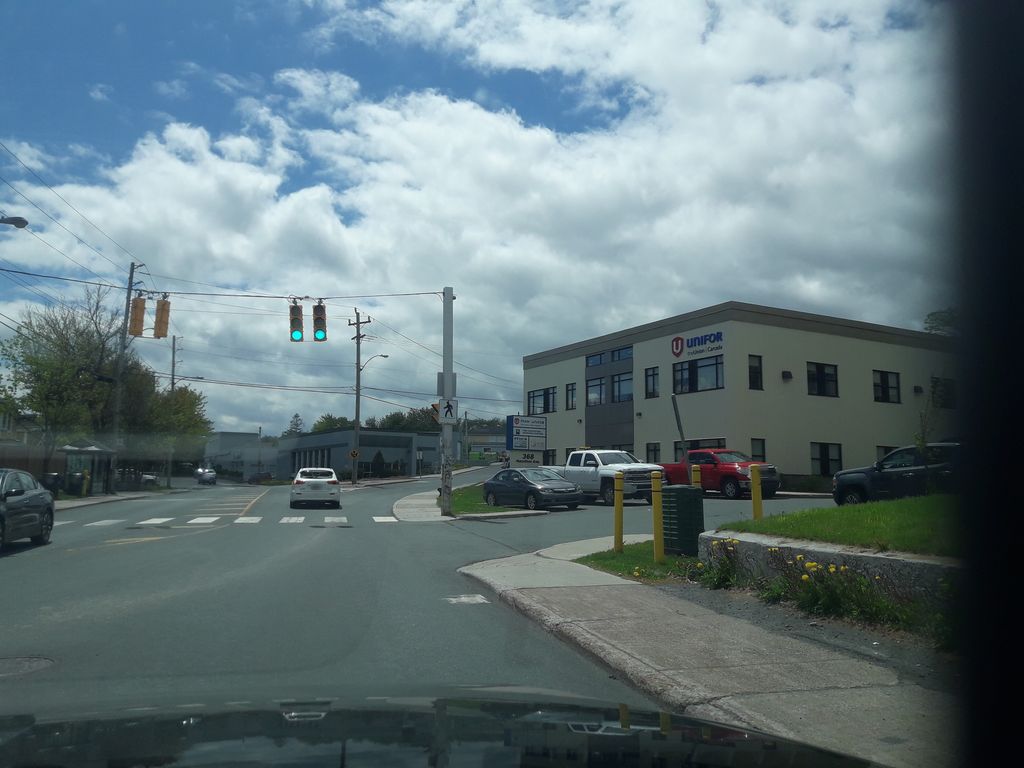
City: st_johns